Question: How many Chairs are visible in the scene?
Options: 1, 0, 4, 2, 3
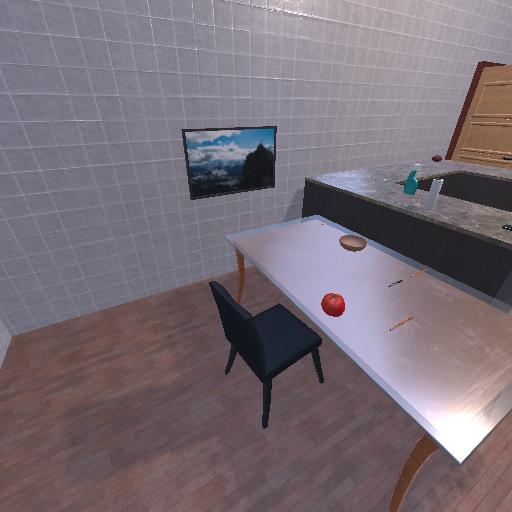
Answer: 1